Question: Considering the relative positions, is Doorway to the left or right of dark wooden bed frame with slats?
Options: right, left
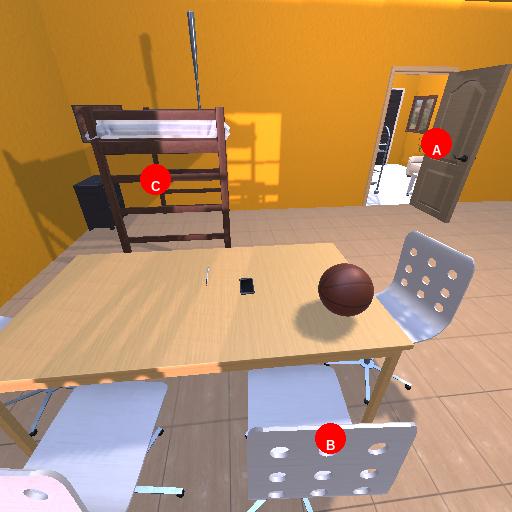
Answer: right